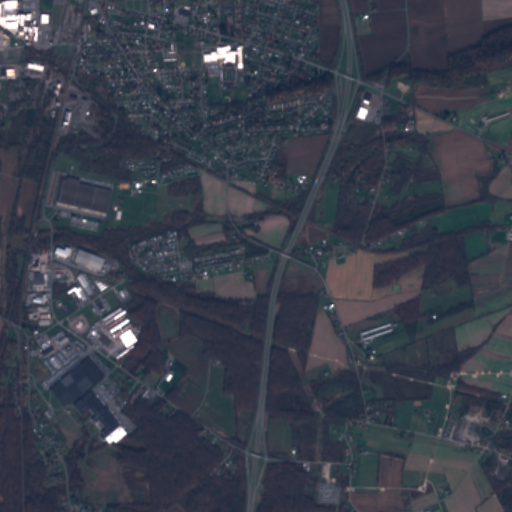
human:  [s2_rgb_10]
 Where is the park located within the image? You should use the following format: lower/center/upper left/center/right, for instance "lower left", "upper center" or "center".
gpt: The park is located in the upper left of the image.
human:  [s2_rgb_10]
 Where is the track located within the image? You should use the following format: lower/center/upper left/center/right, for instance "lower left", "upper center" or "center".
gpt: The track is located in the upper center of the image.
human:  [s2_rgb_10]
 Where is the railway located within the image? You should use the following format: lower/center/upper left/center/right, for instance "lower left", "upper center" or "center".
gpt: The railway is located in the left of the image.
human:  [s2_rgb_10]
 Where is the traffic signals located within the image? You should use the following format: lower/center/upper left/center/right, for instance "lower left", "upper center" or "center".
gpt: The traffic signals is located in the upper left of the image.
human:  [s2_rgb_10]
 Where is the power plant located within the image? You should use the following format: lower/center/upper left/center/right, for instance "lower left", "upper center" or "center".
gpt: There is no power plant in the image.